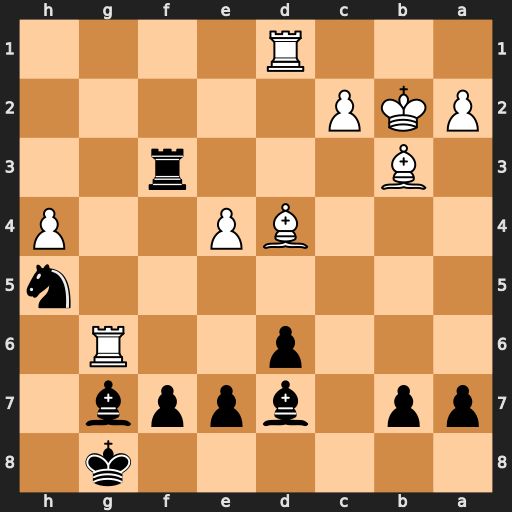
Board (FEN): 6k1/pp1bppb1/3p2R1/7n/3BP2P/1B3r2/PKP5/3R4
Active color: b
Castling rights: -
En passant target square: -
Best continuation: Rxb3+ axb3 fxg6